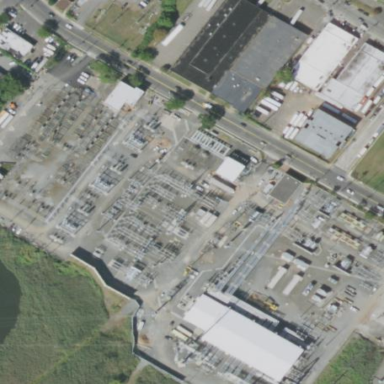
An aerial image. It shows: Power substation.